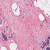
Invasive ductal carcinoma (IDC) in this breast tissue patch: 0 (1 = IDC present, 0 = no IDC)